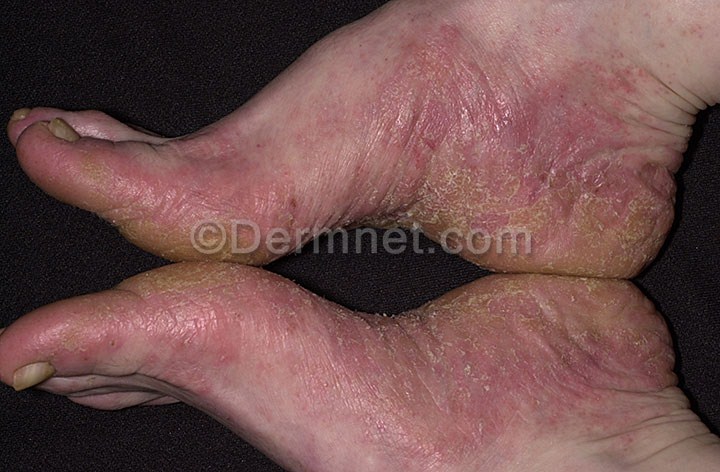
Disease: Poison Ivy Photos and other Contact Dermatitis